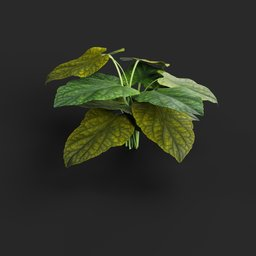
Label: nature